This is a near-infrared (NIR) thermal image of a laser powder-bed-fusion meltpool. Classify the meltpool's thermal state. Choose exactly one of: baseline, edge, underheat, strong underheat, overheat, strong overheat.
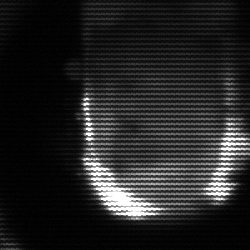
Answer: baseline